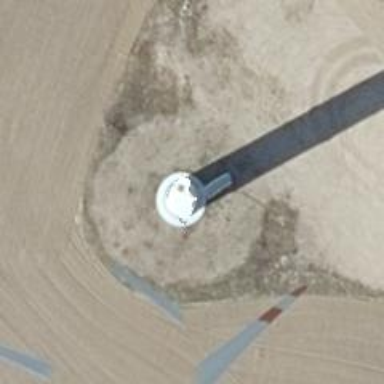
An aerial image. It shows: Wind turbine generator made by Vestas. The generator utilizes wind as its power source and belongs to the horizontal axis type.